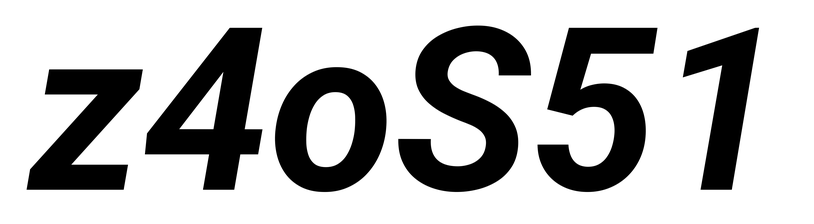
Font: Roboto-Italic_Bold_Italic